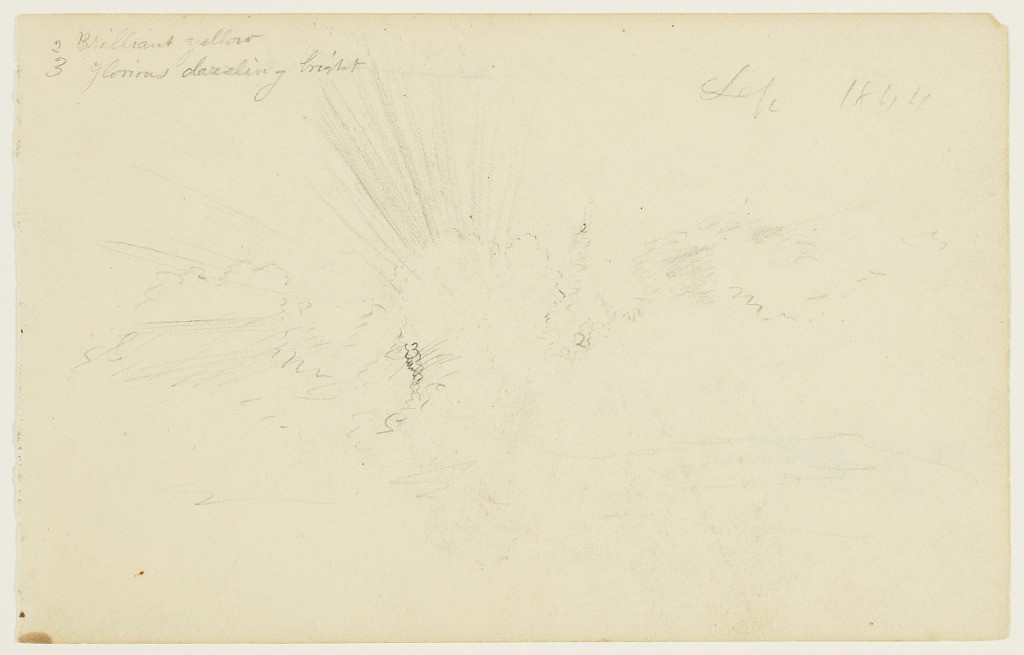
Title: Backlit Clouds with Sunbeams, Catskill, New York
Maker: Frederic Edwin Church, American, 1826–1900
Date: September 1844 and June 1845
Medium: Graphite on white wove paper
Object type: drawing
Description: Atmosphere sketch showing a view of tall, billowing clouds over Catskill, New York, backlit by the sun, which emanates its shining beams of light over the cloud and across the sky above. The puffy, rounded forms of the clouds stretch across the composition with a towering prominence at center. Below, a rolling, mountainous horizon is faintly rendered.

Verso: Unclear landscape sketch that may depict layers of sediment and rock on a cliff or hillside, rain falling from bands of clouds overhead, or shallow water rushing over a stepped cascade. Indistinct composition characterized by layers of undulating horizontal lines with vertical striations coming down from each line.